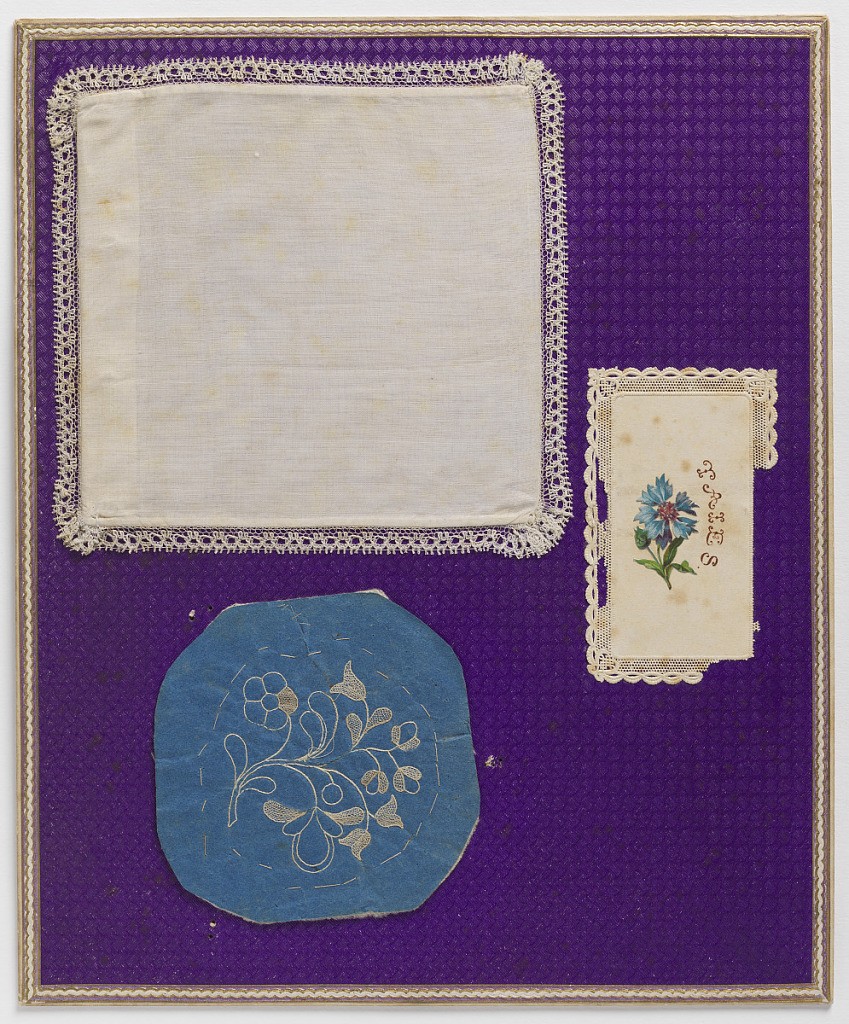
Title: Sewing sample
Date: late 19th century
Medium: Linen, cotton
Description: Small sample of pillow case, white linen, with fastening on reverse, flap with small buttons and buttonholes; narrow needle lace edge. At side of little pillow case a small sample of lace worked on blue paper over padding of batting. Spray of flowers, needle made net, with thread stems.